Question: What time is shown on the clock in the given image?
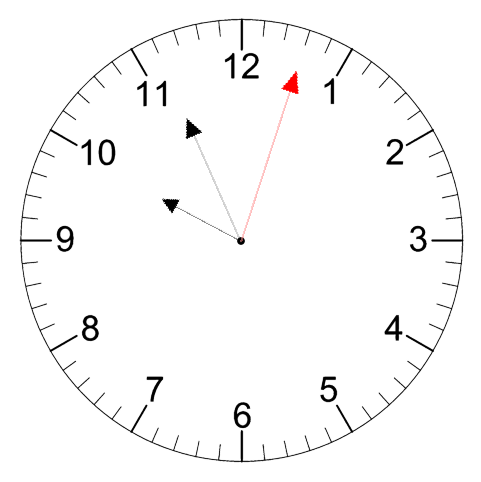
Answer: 09:56:03